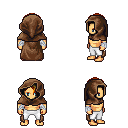
a pixel art fantasy rpg character, male body template, human, tanned skin, brown cape, white pants, light blonde bangs hairstyle, cloth hood, white cloth bandages, four views (front, back, left, right), 2x2 character sprite sheet, small pixel art, hard edges, no anti-aliasing